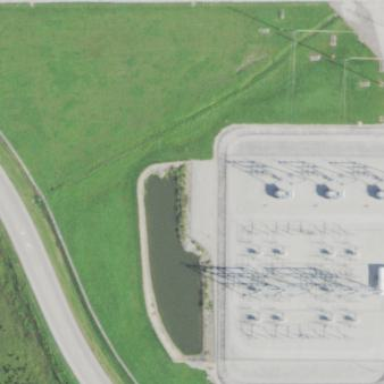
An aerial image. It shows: Power substation with transmission level designation. It is enclosed by fence.